Question: I released an update for my app yesterday that hasn't been updated in over a year. I know for a fact that a few of my friends (who did not and never did have the previous version installed) installed my app throughout the day yesterday. But, iTunes connect is showing "0" units for April 4 (yesterday) and the past week for that matter.
I'm asking because I remember the last time I released this app the number of downloads ( or units: this is the same thing right?) showed up accurately the next morning. It also showed the correct units number for another app I recently released. Is there some sort of delay that's new? I just want to make sure nothing is set up incorrectly. I'm also using admob if that matters, and impressions/clicks are showing up fine there.
Thanks!
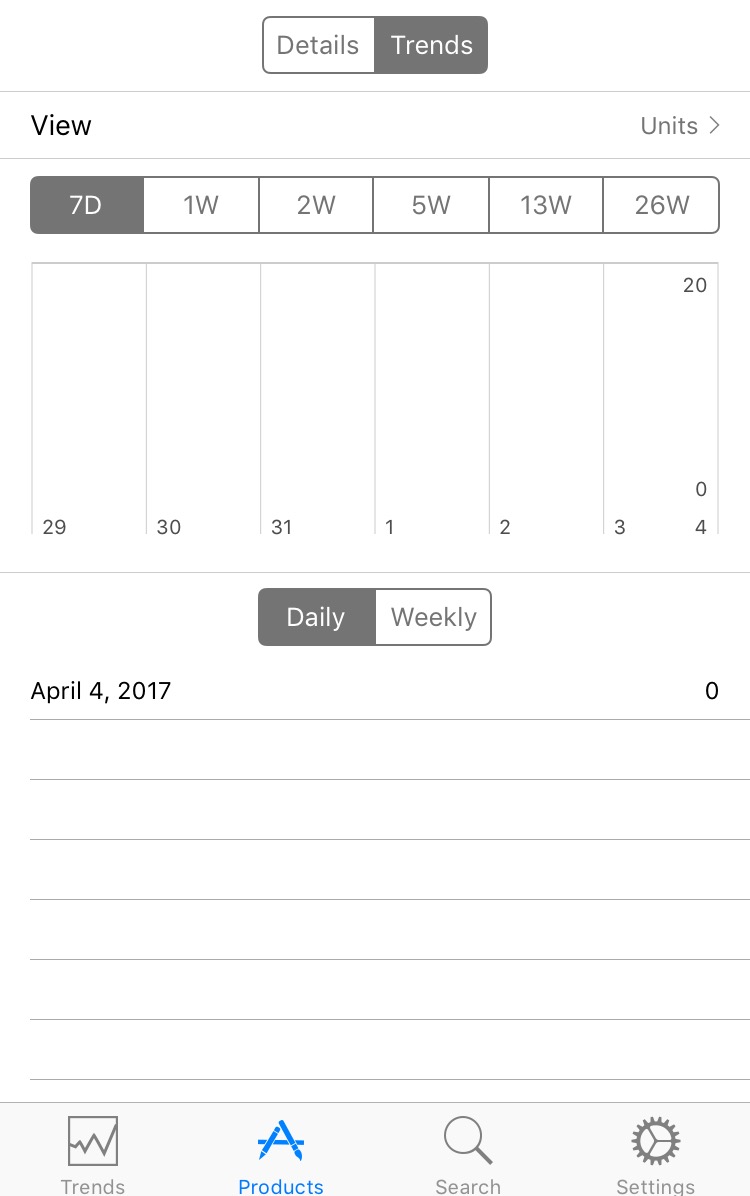
Answer: You might need to wait one day or two to see the results. There is a delay.